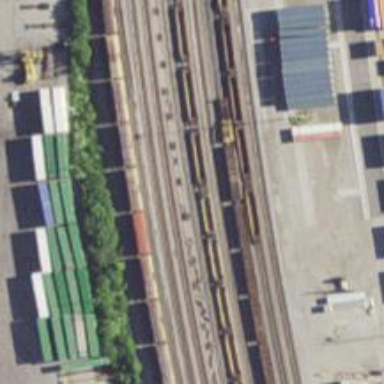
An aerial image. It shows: Railway yard used for servicing trains.